Brain MRI, t1w sequence, axial 2D slice.
Patient: age 33, sex F, weight 95 kg, height 1.95 m
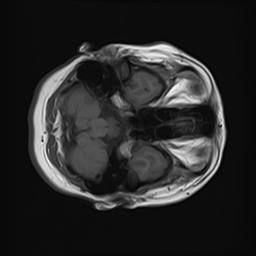